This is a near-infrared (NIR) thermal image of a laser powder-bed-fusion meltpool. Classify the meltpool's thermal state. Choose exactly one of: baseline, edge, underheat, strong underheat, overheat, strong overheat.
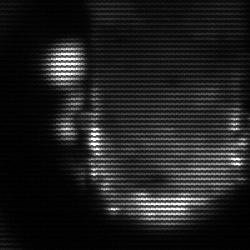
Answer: baseline